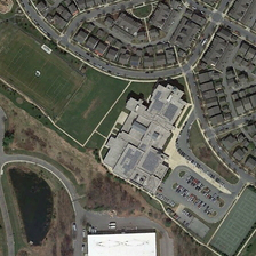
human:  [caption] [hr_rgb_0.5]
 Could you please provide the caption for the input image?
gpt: Large buildings in Northeast China

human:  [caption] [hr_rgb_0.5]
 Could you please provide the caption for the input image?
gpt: A large group of buildings in the northeast.

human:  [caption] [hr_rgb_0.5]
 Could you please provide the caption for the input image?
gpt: A large group of buildings in the northeast.

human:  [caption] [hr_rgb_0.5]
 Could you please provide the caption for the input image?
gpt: there are few lawns on the deserted land .

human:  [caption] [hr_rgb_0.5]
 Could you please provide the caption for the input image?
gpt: A large group of buildings in the northeast.